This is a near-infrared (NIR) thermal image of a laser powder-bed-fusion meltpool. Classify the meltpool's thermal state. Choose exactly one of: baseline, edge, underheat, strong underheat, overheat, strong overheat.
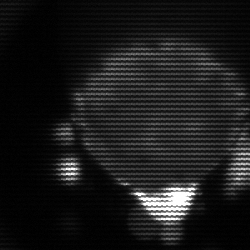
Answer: edge